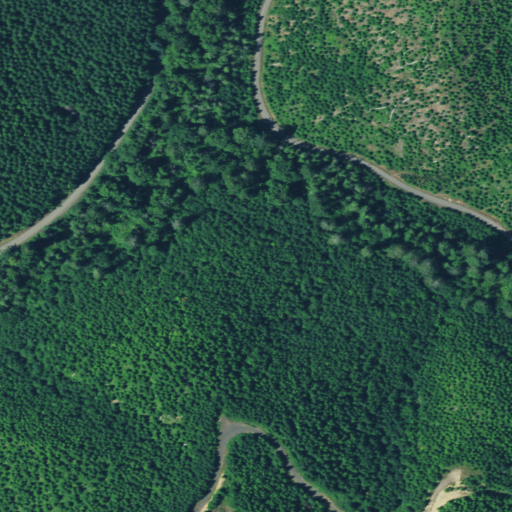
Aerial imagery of valley in Oregon named Snail Canyon containing evergreen forest, open development, mixed forest, shrub, and low intensity development